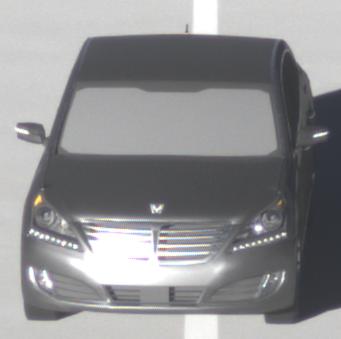
Make: Hyundai
Model: Equus
Detailed model: Gen. 2 VI
Model produced from: 2009
Model produced until: 2016
Doors: 4
Color: gray
Road condition: dry road
Daytime: morning or afternoon
Contrast: high contrast